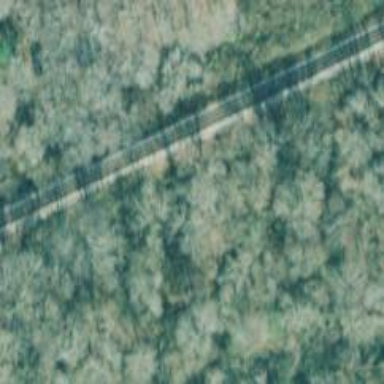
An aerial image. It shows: Railway track.